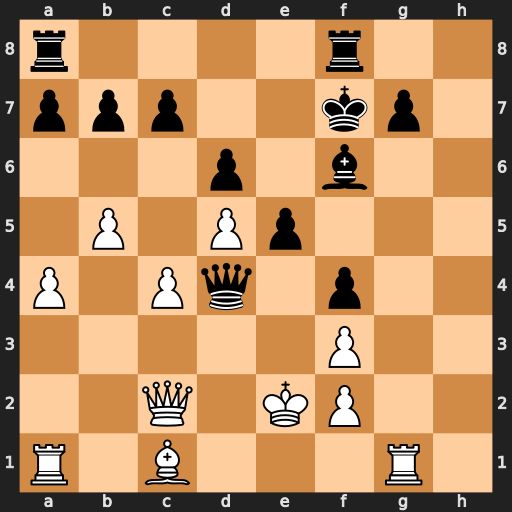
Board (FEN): r4r2/ppp2kp1/3p1b2/1P1Pp3/P1Pq1p2/5P2/2Q1KP2/R1B3R1
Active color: w
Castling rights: -
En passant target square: -
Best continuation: Bb2 Qc5 Ba3